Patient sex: M
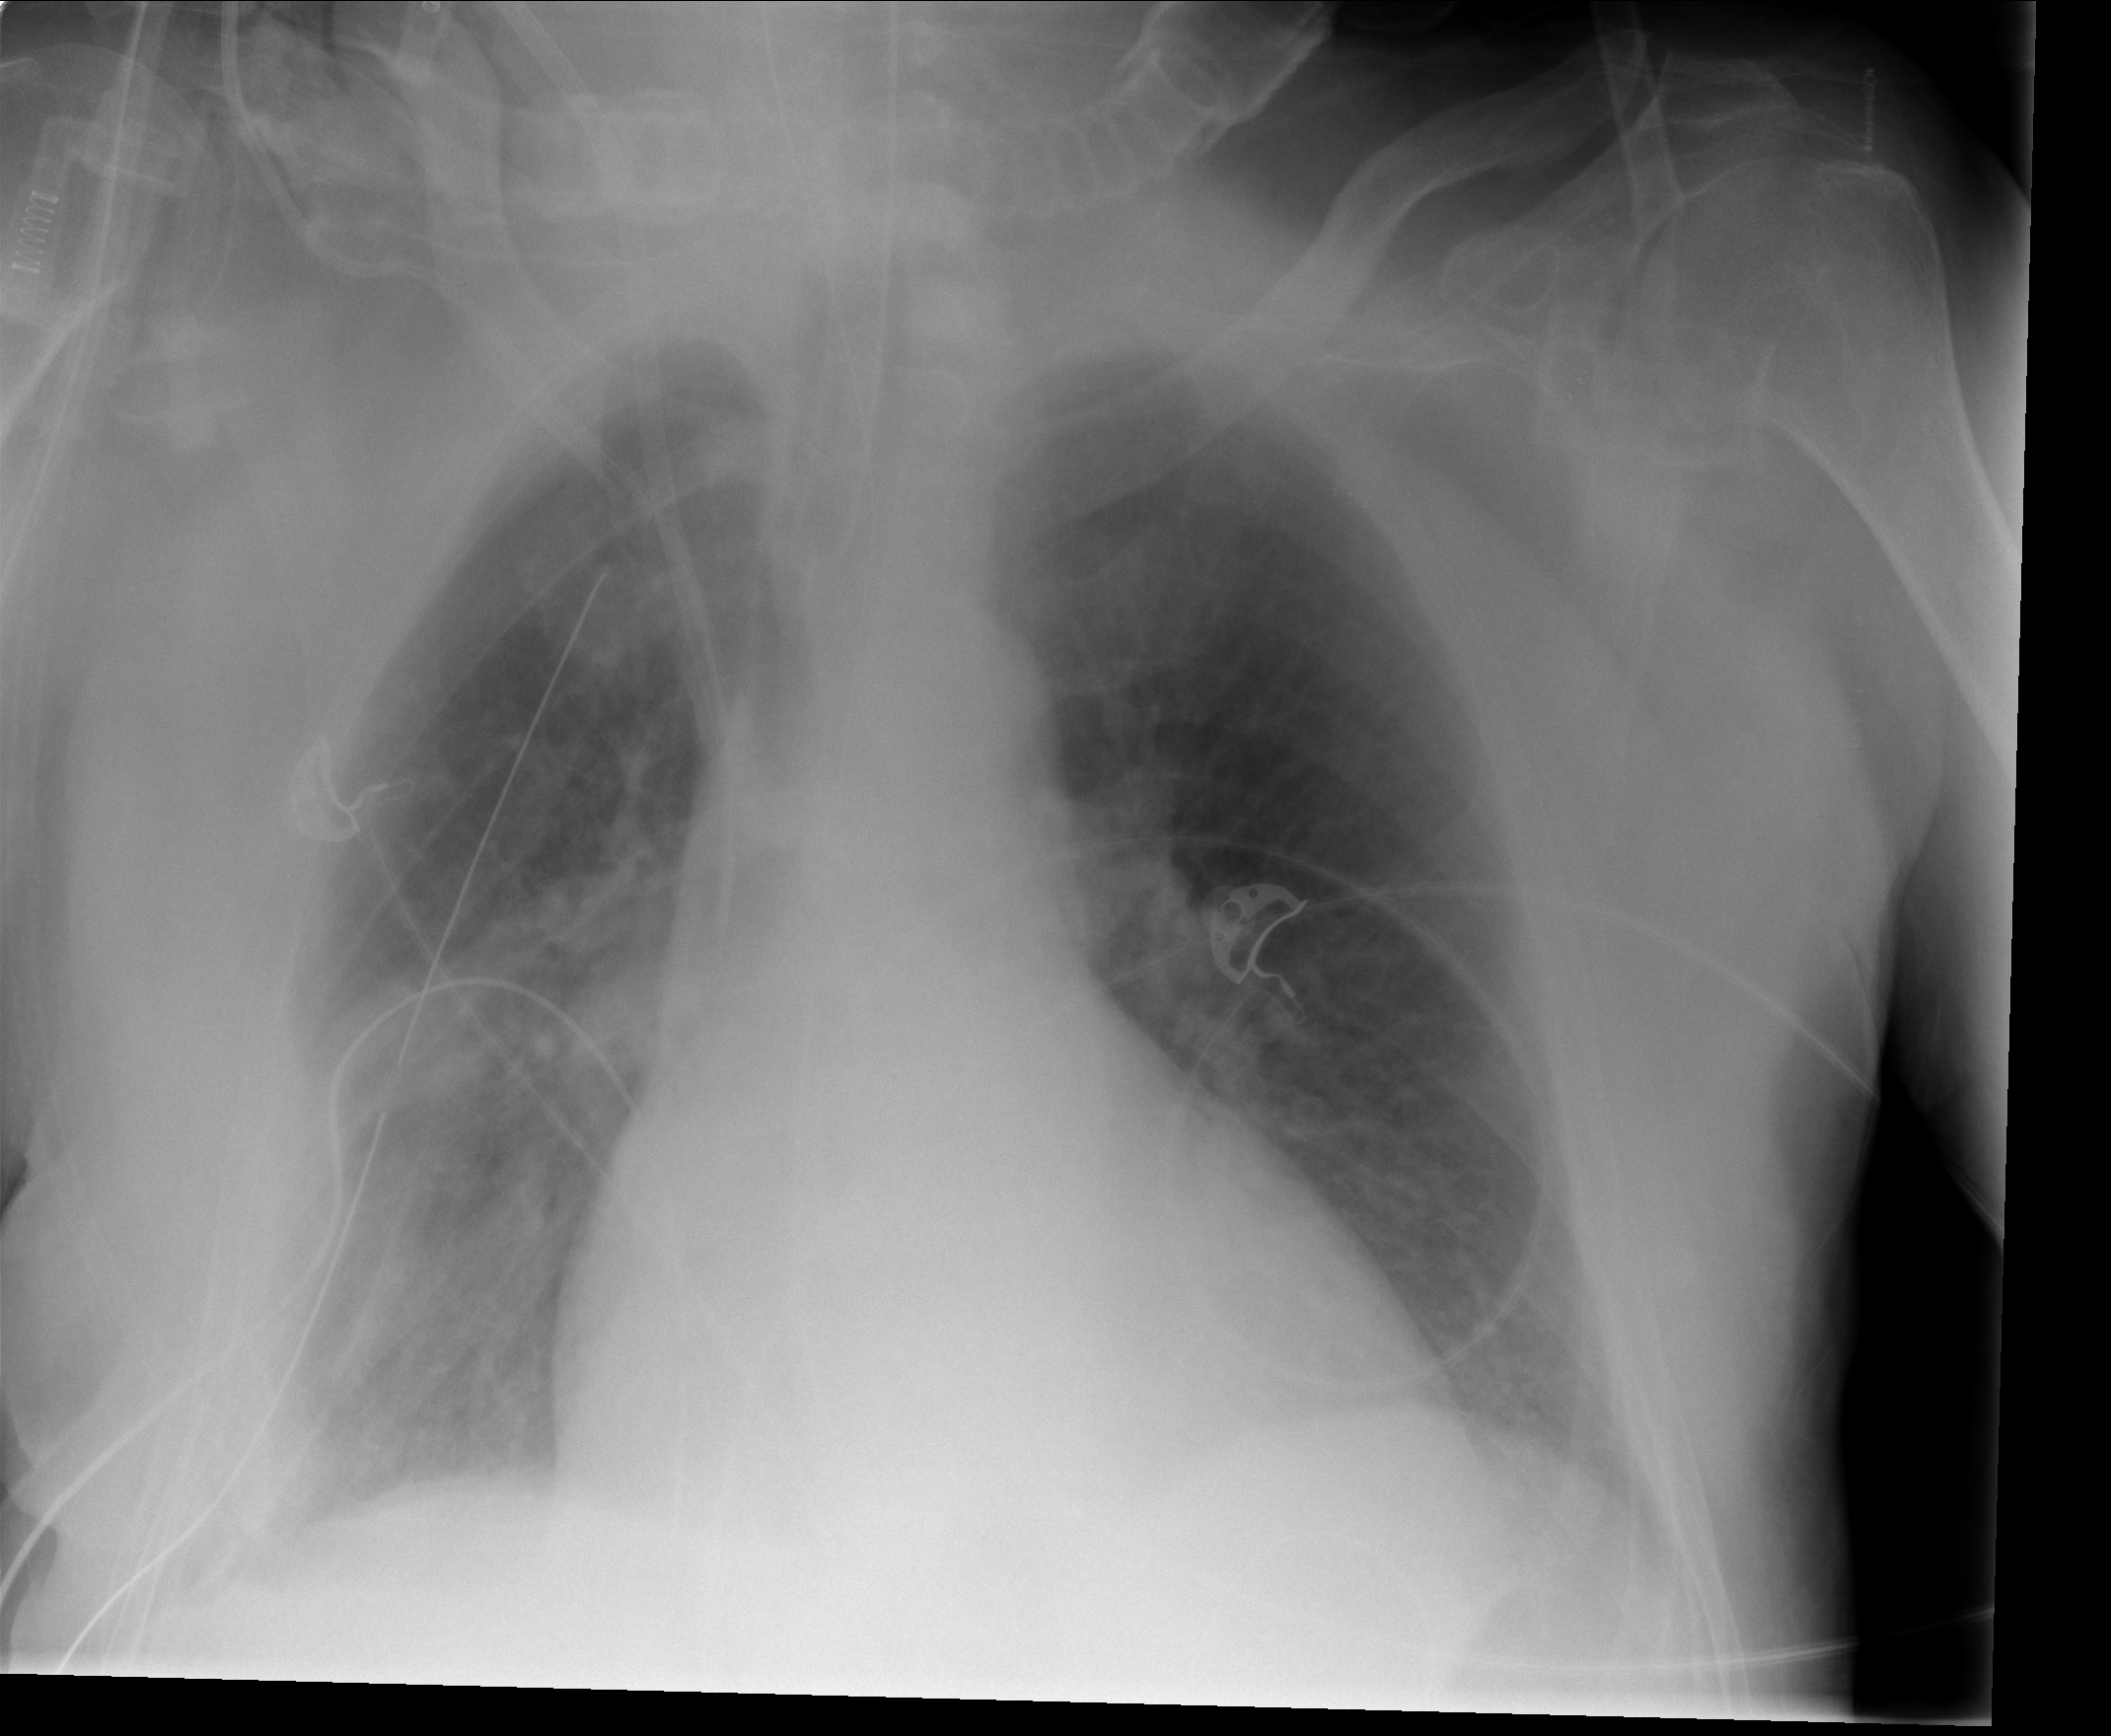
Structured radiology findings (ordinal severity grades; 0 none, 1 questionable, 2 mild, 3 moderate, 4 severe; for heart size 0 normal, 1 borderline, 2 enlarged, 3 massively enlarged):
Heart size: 2
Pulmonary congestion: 2
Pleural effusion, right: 2
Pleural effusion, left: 0
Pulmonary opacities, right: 2
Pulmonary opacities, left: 0
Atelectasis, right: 2
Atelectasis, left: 0